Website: macys
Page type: billing-address
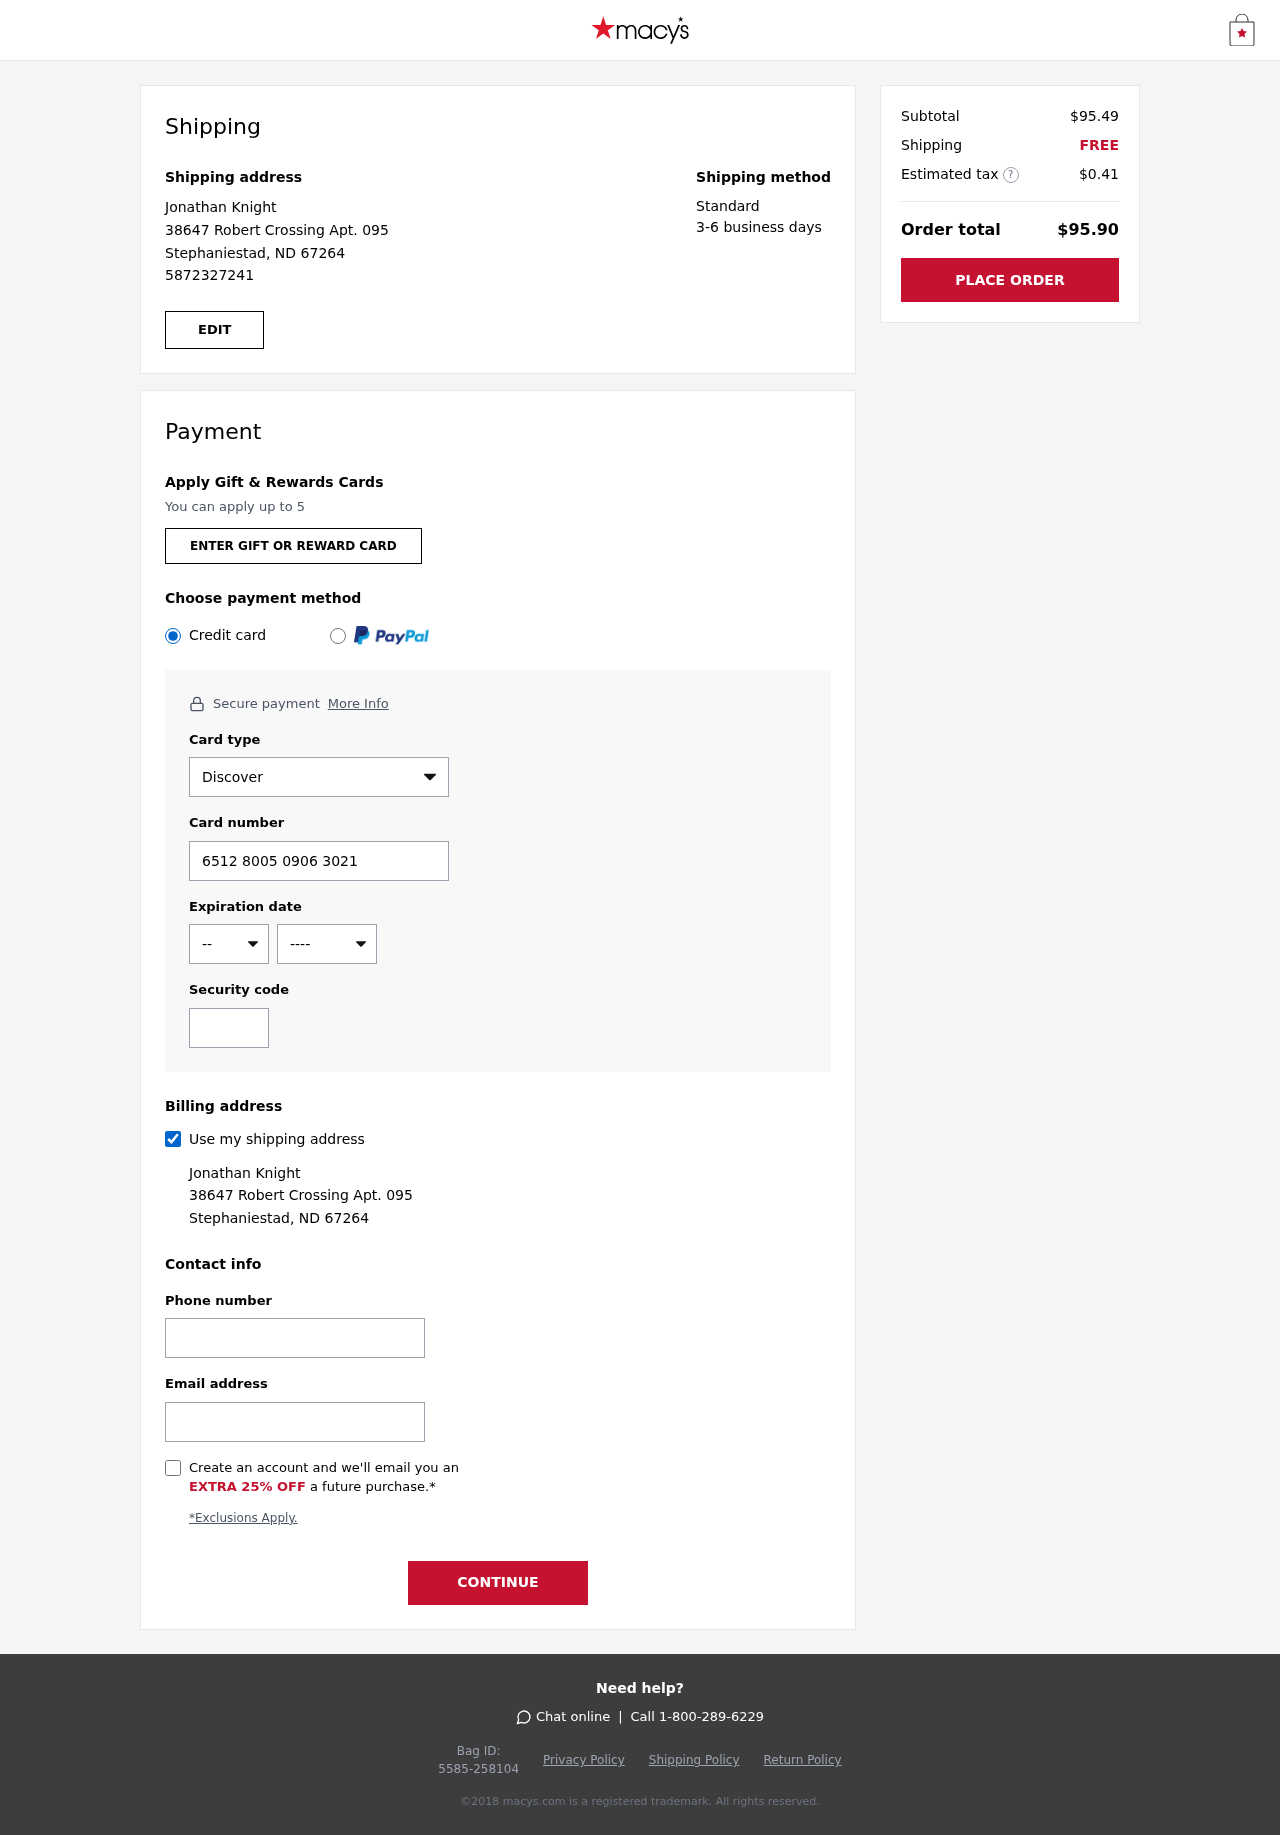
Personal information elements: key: PII_CARD_CVV
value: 970
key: PII_CARD_EXPIRY_MONTH
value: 09
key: PII_CARD_EXPIRY_YEAR
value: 29
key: PII_CARD_NUMBER
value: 6512 8005 0906 3021
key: PII_CARD_TYPE
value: Discover
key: PII_EMAIL
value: jknight@gmail.com
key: PII_FULLNAME
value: Jonathan Knight
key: PII_PHONE
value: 5872327241
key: PII_STREET
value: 38647 Robert Crossing Apt. 095
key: PII_CITY_STATE_ZIP
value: Stephaniestad, ND 67264
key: PII_FIRSTNAME
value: Jonathan
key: PII_LASTNAME
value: Knight
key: PII_FULLNAME2
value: Jonathan Knight
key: PII_FULLNAME3
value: Jonathan Knight
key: PII_FIRSTNAME2
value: Jonathan
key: PII_FIRSTNAME3
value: Jonathan
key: PII_LASTNAME2
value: Knight
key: PII_LASTNAME3
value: Knight
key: PII_FIRSTNAME_DERIVED
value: Jonathan
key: PII_LASTNAME_DERIVED
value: Knight
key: PII_FULLNAME_DERIVED
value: Jonathan Knight
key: PII_NAME_FULL_DERIVED
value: Jonathan Knight
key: PII_STREET2
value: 38647 Robert Crossing Apt. 095
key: PII_PHONE2
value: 5872327241
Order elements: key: ORDER_SUBTOTAL
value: $95.49
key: ORDER_SHIPPING_COST
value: FREE
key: ORDER_TAX
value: $0.41
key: ORDER_TOTAL
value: $95.90